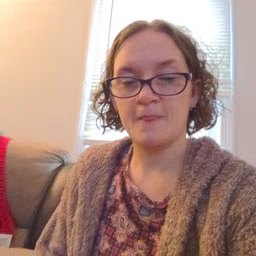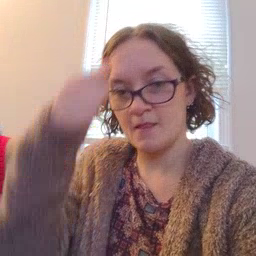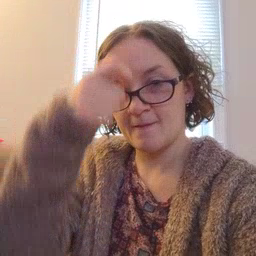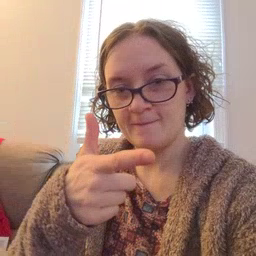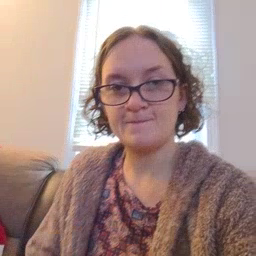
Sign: brother